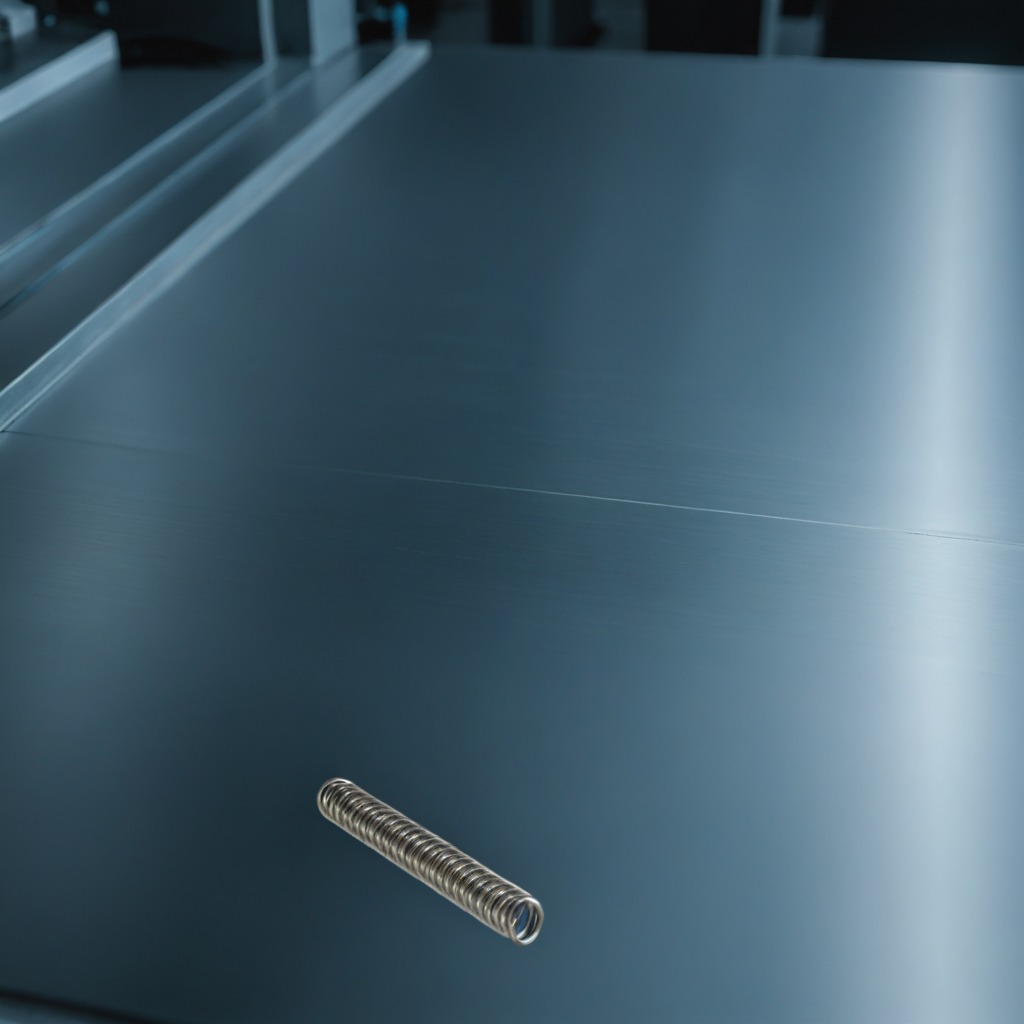
A coiled metal spring is lying on a metal table in a machine shop under fluorescent lights.